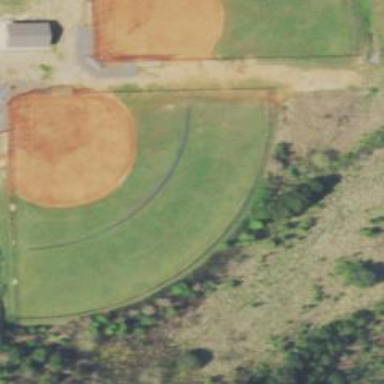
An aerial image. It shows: Softball pitch for leisure sports.